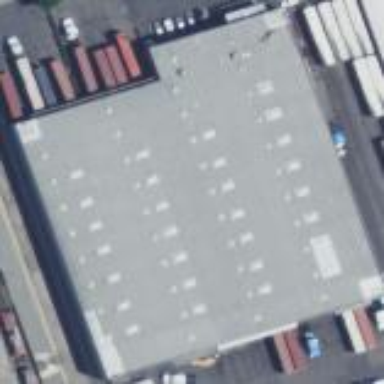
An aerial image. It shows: Warehouse.